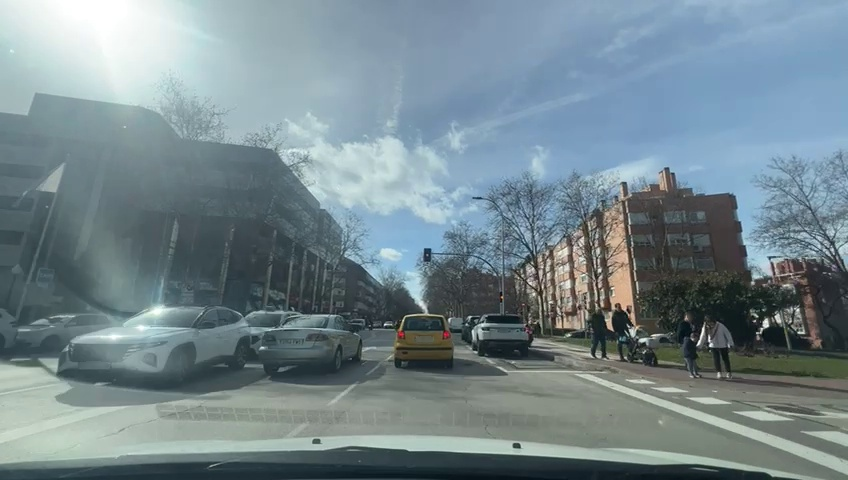
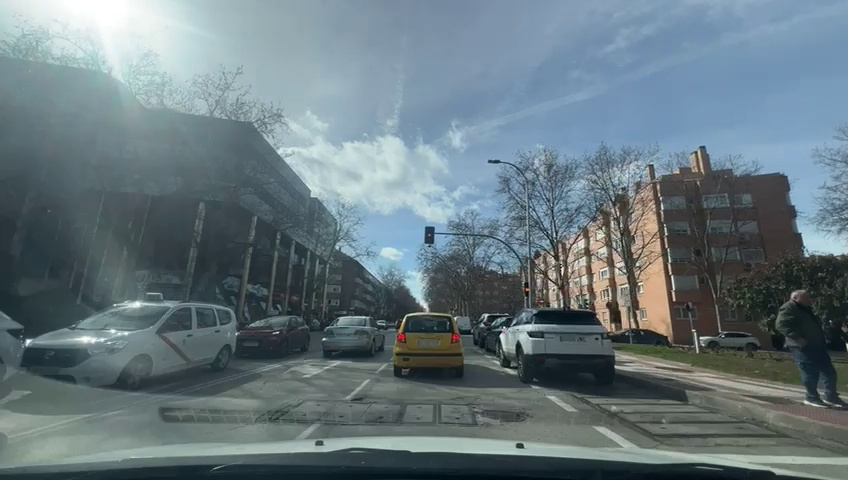
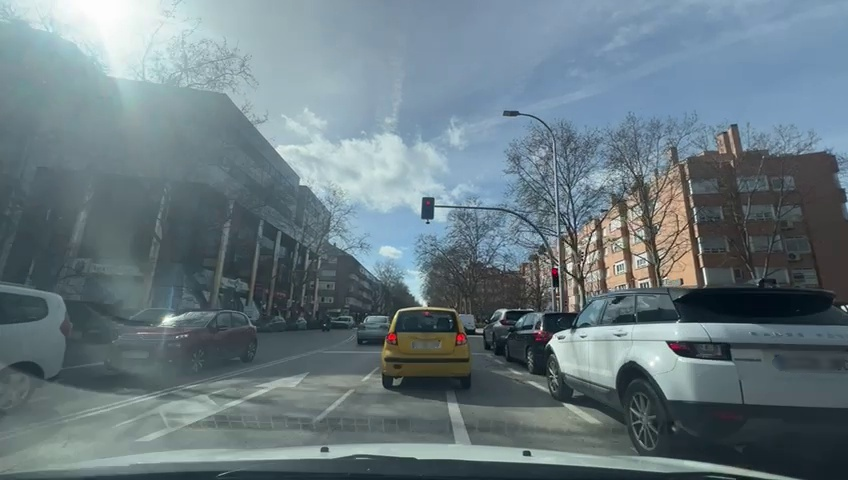
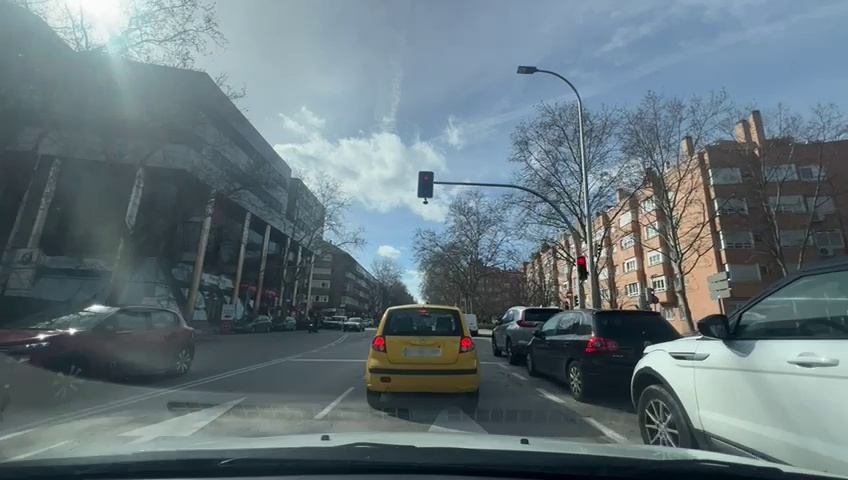
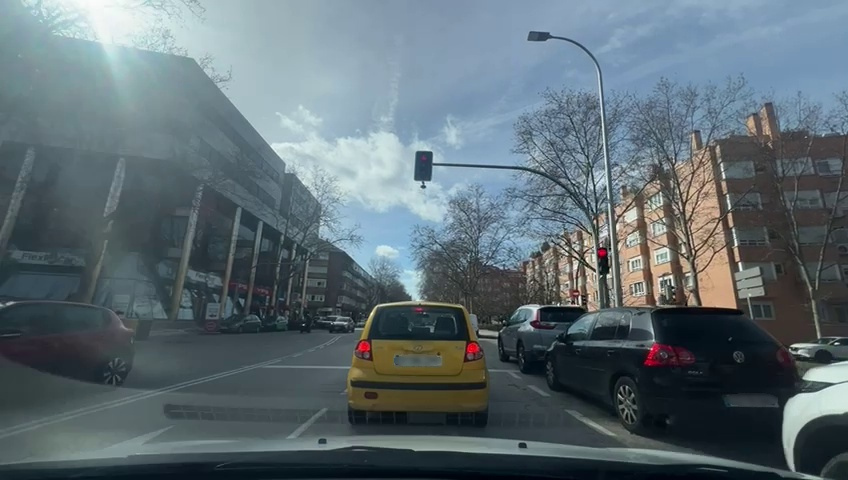
Situation: Traffic light
Question: Do you observe any red traffic light regulating the ego lane?
Answer: Yes
Reasoning: there is a red light visible

Situation: Traffic light
Question: What is the color of the traffic light regulating the ego lane?
Answer: Red
Reasoning: the light is red

Situation: Traffic light
Question: Is the ego vehicle positioned in a dedicated right-turn lane before the traffic light?
Answer: No
Reasoning: no right turn